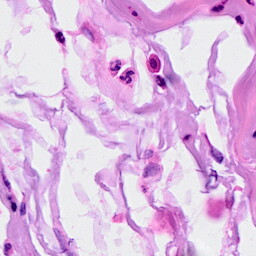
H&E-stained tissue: Breast